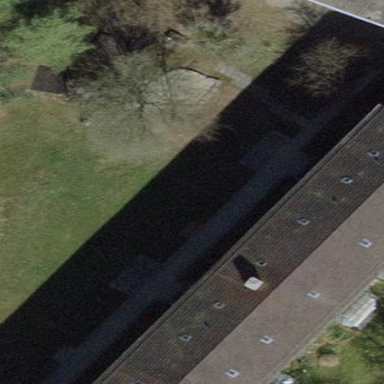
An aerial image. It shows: Apartments building with tiled roof.